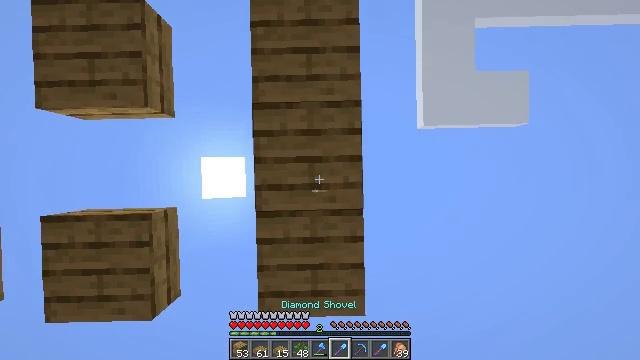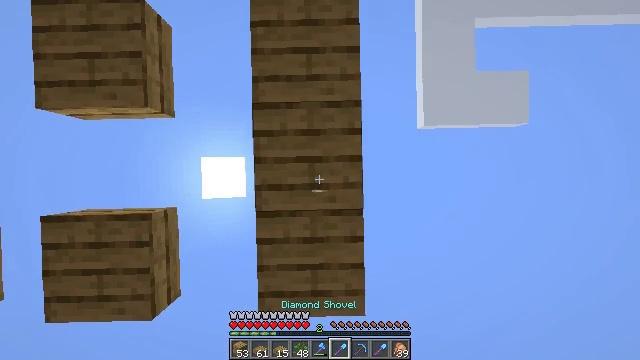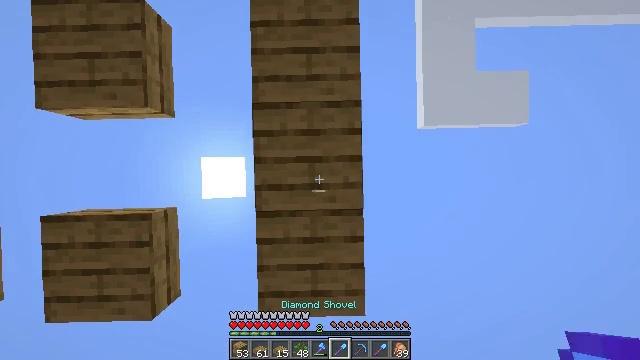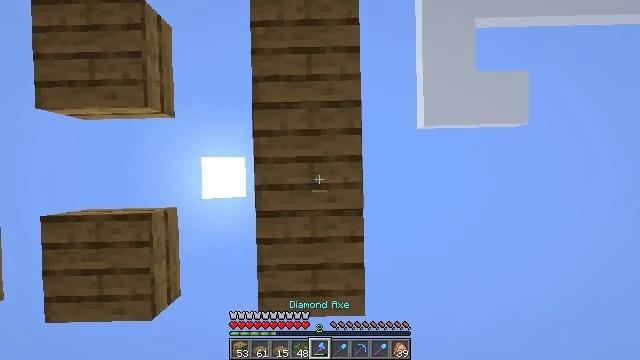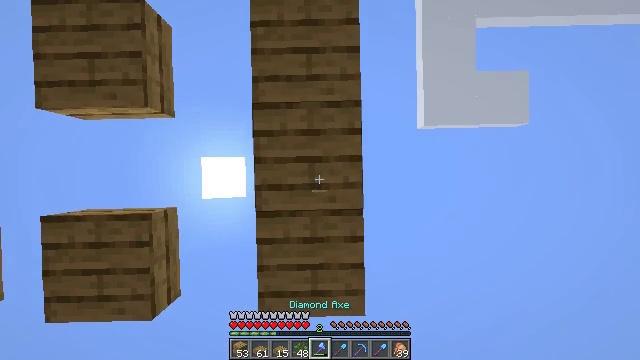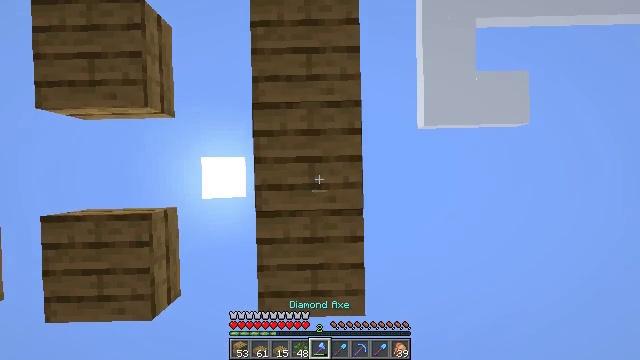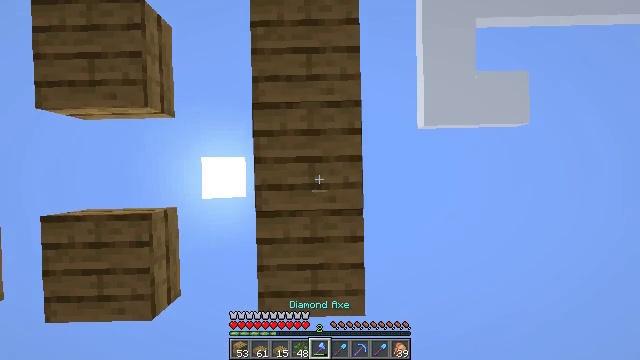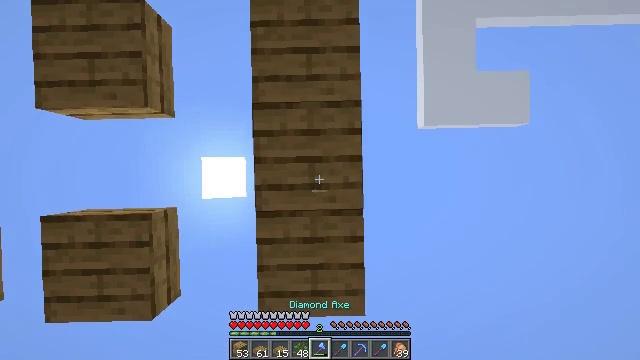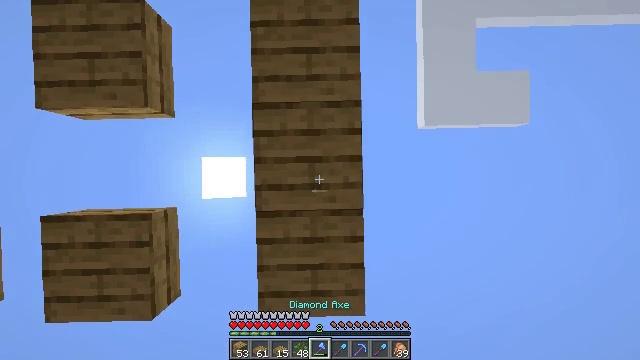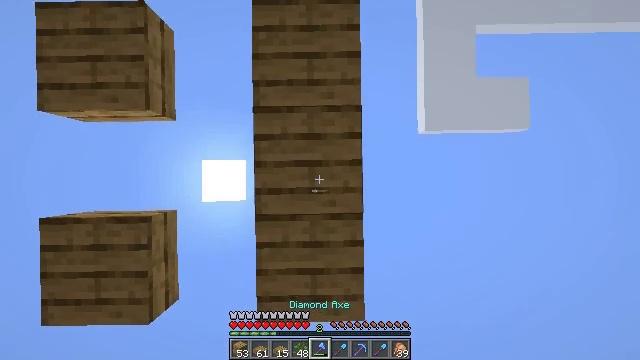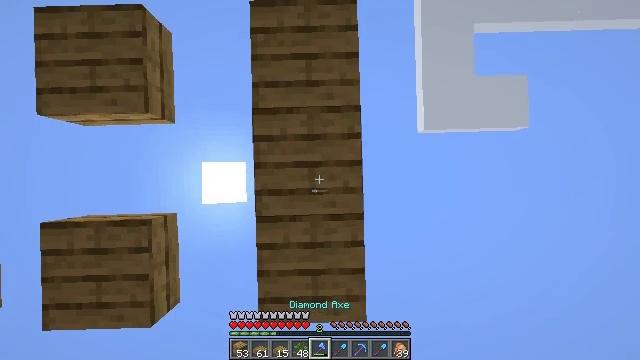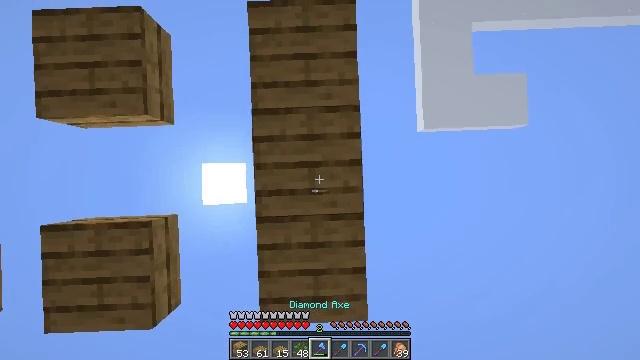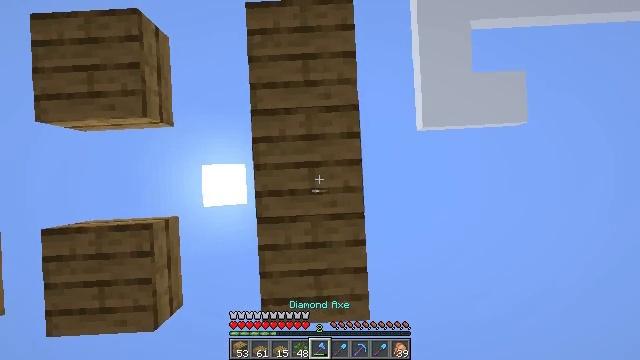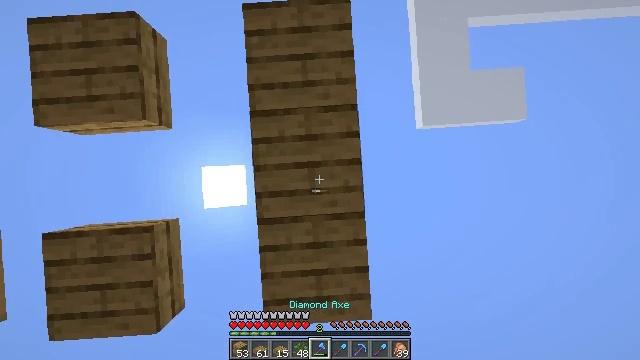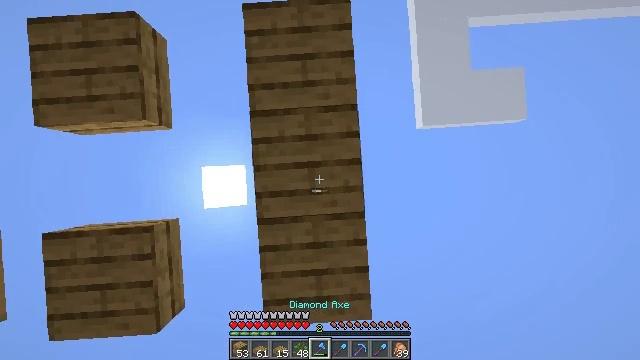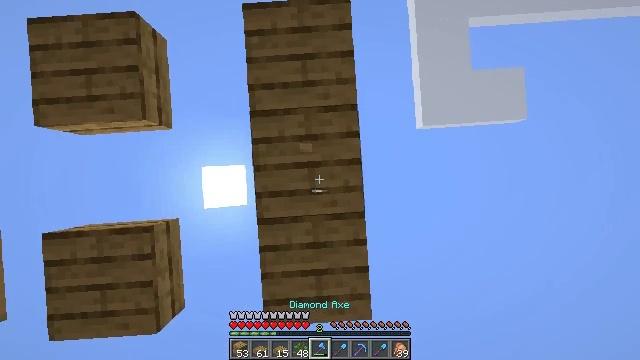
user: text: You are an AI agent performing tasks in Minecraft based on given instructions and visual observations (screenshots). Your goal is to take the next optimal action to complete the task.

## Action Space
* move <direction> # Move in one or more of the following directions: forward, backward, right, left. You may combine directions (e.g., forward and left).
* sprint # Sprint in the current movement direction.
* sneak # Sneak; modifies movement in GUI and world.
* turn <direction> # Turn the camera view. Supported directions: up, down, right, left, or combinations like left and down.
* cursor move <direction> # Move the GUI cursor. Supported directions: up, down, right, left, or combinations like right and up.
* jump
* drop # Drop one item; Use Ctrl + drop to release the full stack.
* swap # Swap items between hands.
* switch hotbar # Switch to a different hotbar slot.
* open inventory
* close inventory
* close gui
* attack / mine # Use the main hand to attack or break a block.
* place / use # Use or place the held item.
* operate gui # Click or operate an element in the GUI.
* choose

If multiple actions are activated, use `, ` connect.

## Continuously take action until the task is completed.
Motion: motion action
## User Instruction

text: Break the oak slab to get it back.
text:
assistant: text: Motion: no_op
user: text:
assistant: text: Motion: no_op
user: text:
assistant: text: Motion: no_op
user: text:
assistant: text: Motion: no_op
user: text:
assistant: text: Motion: no_op
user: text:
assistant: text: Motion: no_op
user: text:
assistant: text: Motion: no_op
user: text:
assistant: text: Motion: no_op
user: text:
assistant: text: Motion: no_op
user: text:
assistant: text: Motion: turn up
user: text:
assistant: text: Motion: no_op
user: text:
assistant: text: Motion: turn up
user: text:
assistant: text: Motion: no_op
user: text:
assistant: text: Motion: no_op
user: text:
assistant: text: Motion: attack / mine
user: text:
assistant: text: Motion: attack / mine
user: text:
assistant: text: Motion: attack / mine
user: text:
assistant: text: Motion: attack / mine
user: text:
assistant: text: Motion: attack / mine
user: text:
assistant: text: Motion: attack / mine
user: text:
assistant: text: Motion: attack / mine
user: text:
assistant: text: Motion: attack / mine
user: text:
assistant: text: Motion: attack / mine
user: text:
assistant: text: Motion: attack / mine
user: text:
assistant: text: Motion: attack / mine
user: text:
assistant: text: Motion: attack / mine
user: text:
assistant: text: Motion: attack / mine